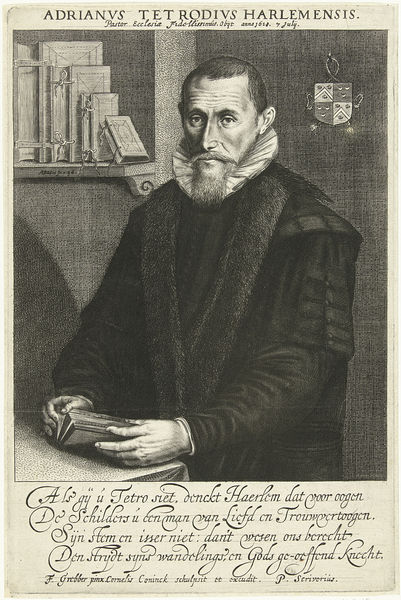
Titel: Portret van Adriaen van Tetrode op 36-jarige leeftijd
Künstler: Cornelis (?-1671) Koning
Standort: Amsterdam
Institution: Rijksmuseum
Schlagwörter: mann, weiß, schwarz, tisch, bart, regal, barock, kragen, pelz, holland, niederlande, portrait, porträt, tischtuch, kirche, bücher, buch, druck, stich, seite, text, wappen, pelzkragen, pastor, buchregal, gelehrter, porträit, bildunterschrift, graf, barok, latein, bildüberschrift, humanismus, harlem, humanität, tet, adrianus, adrianus tetrodius harlemensis, harlemensis, brätiger mann